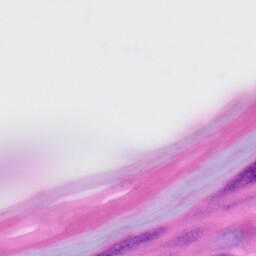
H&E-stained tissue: Skin